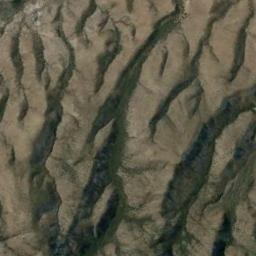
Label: mountain